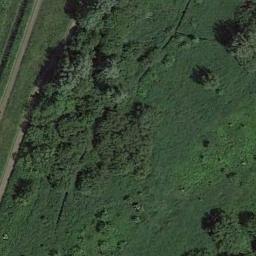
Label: meadow